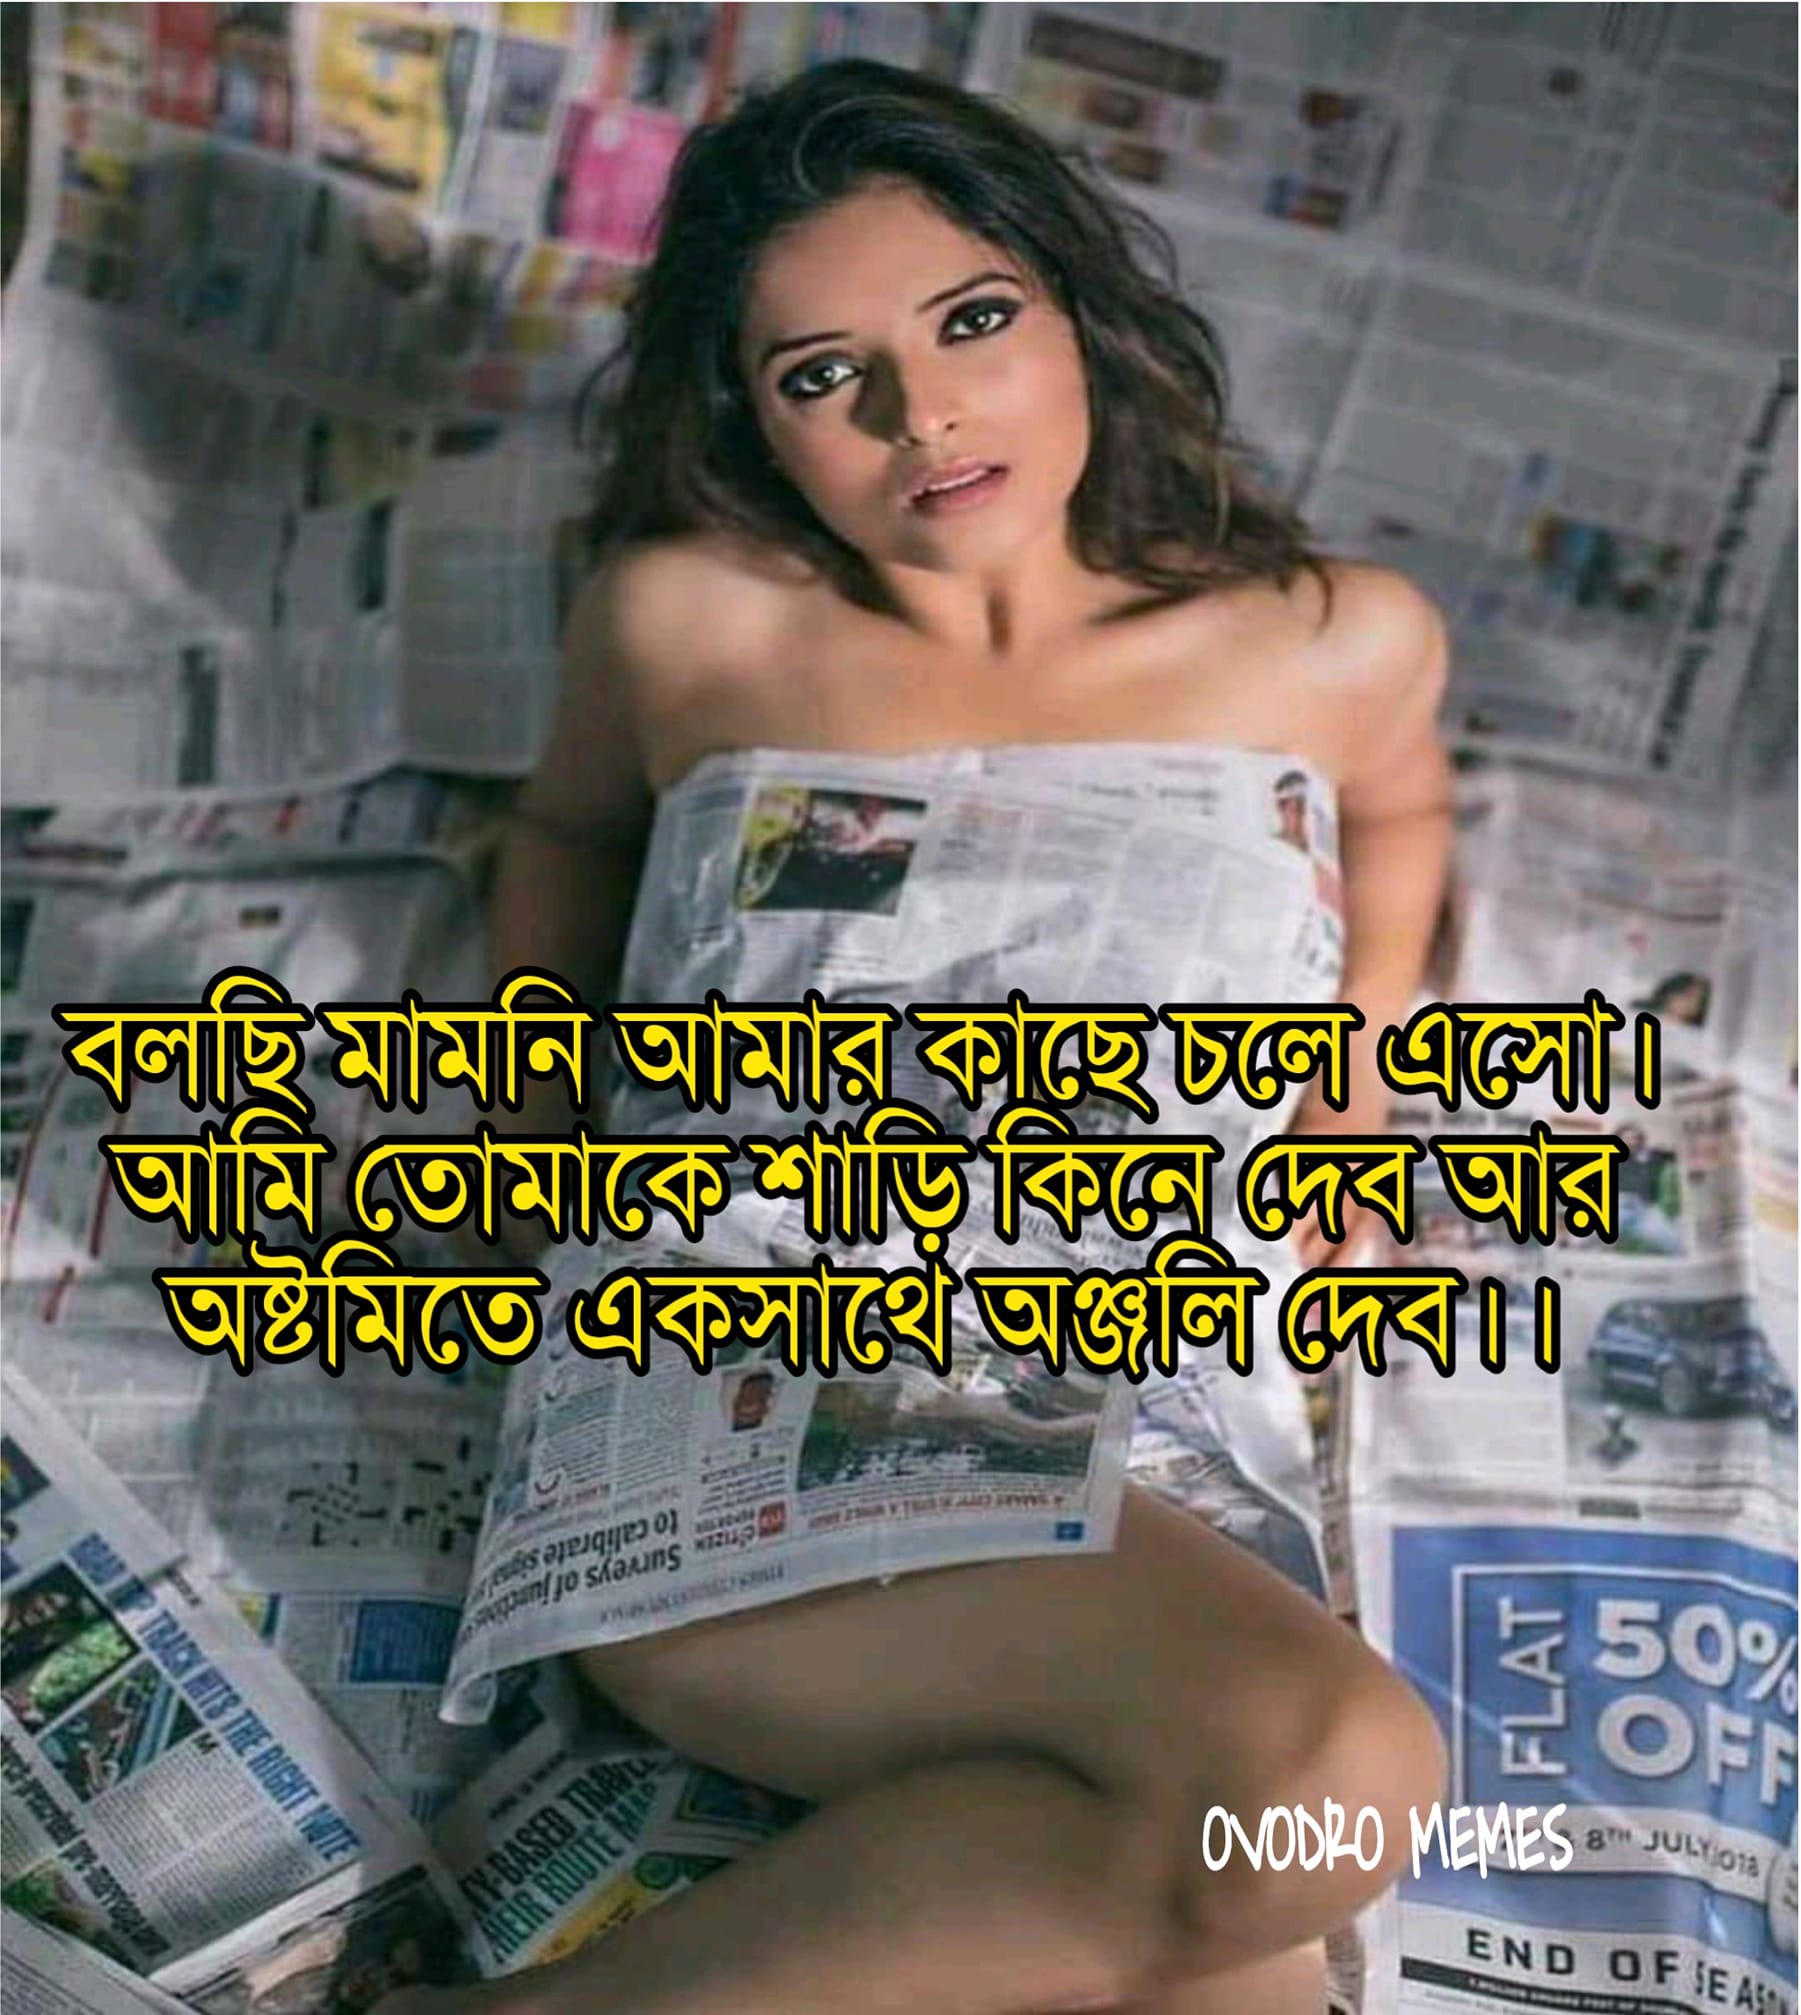
Caption: বলছি মামনি আমার কাছে চলে এসো । আমি তোমাকে শাড়ি কিনে দেব আর অষ্টমিতে একসাথে অঞ্জলি দেব ।।
Label: hate